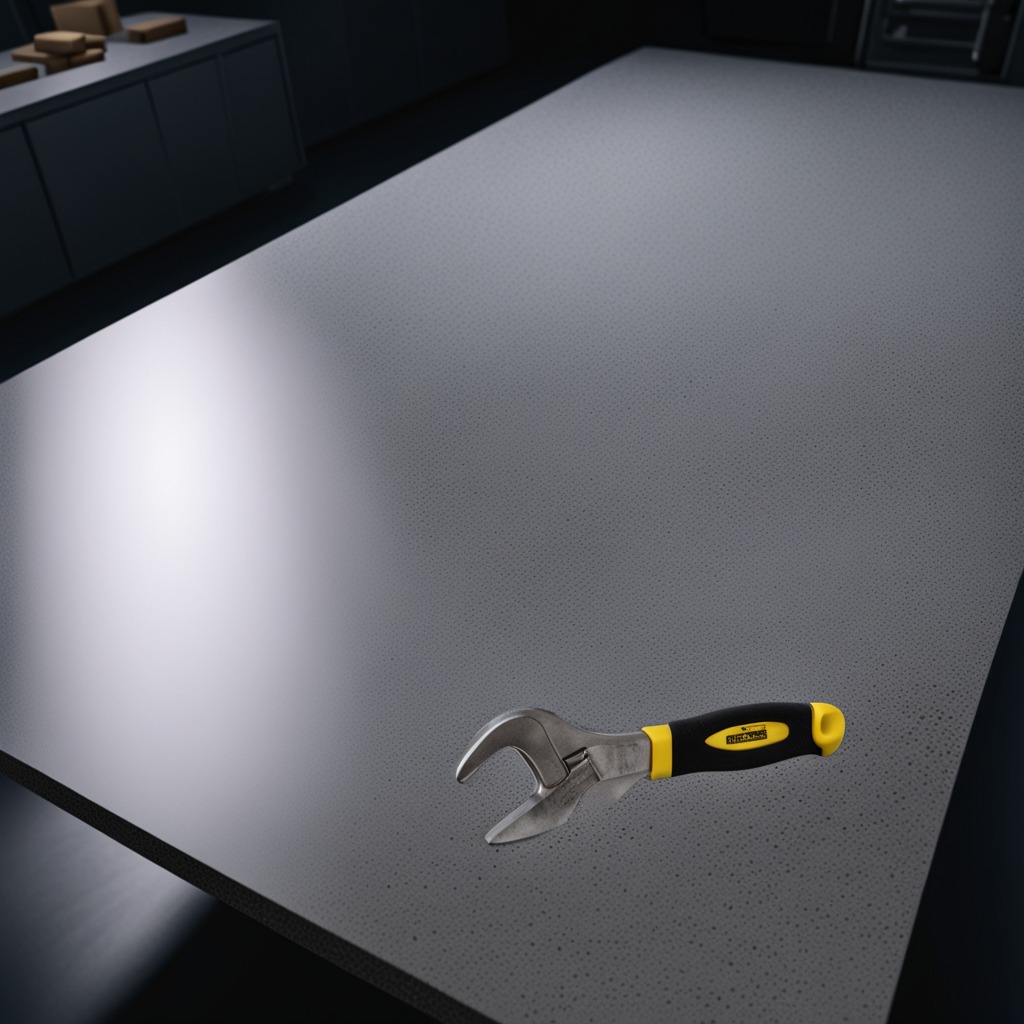
An wrench is lying on a clean granite table inside a workshop at night.